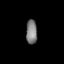
Tissue: lung
Cell type: Endothelial cells
Senescence score: 0.5749
Nuclear area (px): 265
Mean DAPI intensity: 124.977